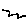
Label: zigzag